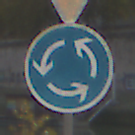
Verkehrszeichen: Kreisverkehr
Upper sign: VorfahrtGewaehren
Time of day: MorningAfternoon
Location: Outdoor (Suburban)
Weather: PartlyCloudy
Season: NotSpecified
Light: Natural